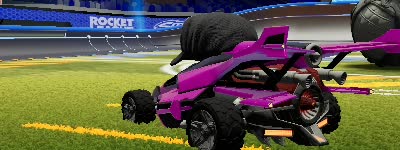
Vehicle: aftershock